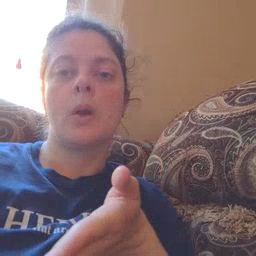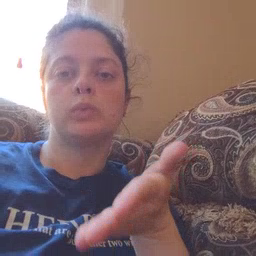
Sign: boat